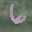
Label: 6